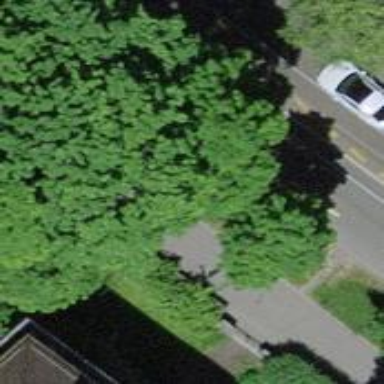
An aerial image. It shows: Avenue lined with trees.